Chest X-ray. View position: AP
Patient age: 60
Patient sex: F
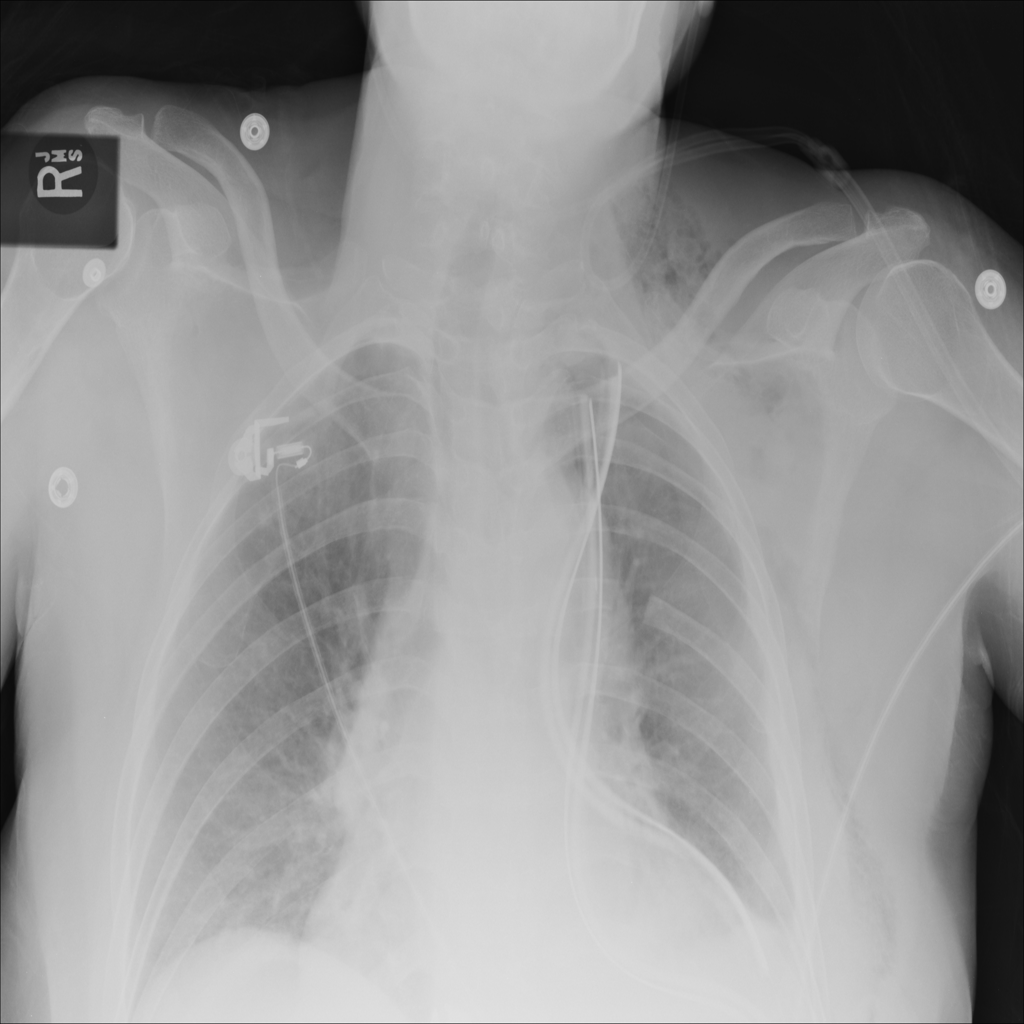
Finding: Pneumothorax